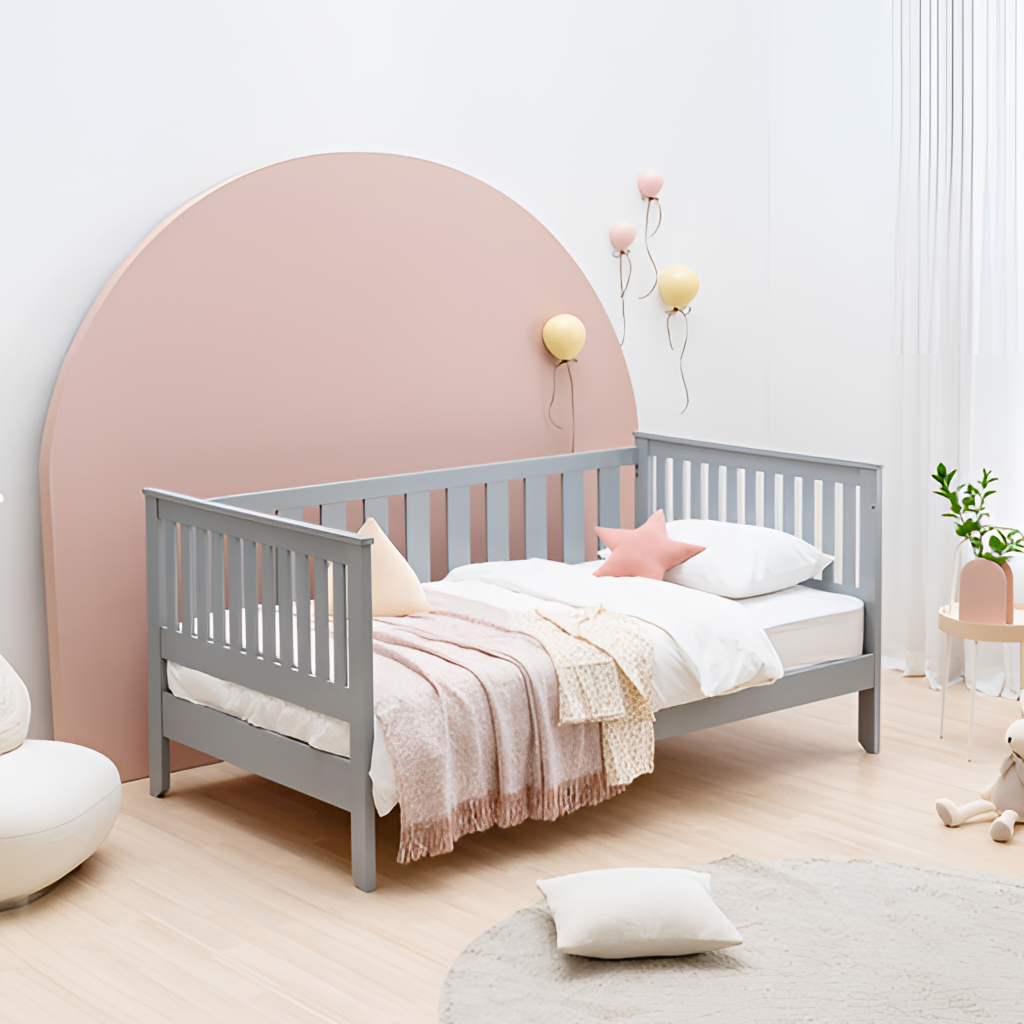
bedroom, wood daybed, pink and white paint wallpaper, with vertical two tone pattern, contemporary, wood flooring, with plank pattern